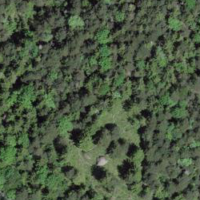
EUNIS habitat code: 43
Species observed at this site:
Platanthera bifolia
Ophrys apifera
Sorbus aucuparia
Ophrys insectifera
Neottia nidus-avis
Sanicula europaea
Neottia ovata
Cephalanthera longifolia